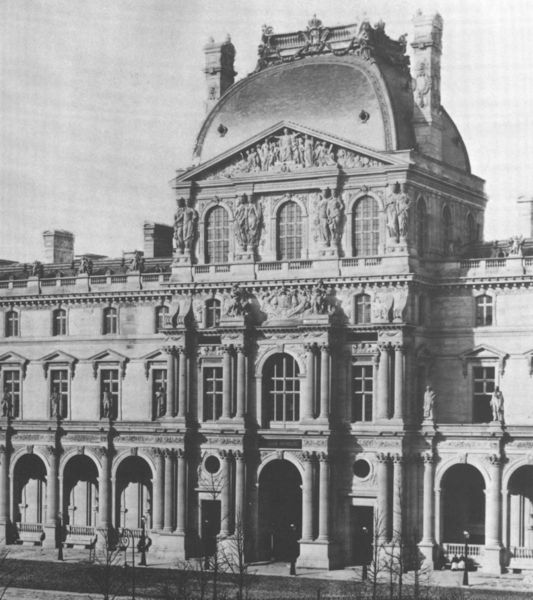
Titel: Pavillon Richlieu, Nouveau Louvre, Cour Napoléon
Standort: Paris, Louvre (EU - F - Ile-de-France)
Schlagwörter: weiß, fenster, schwarz, säule, säulen, tür, dach, gebäude, haus, alt, architektur, stein, bild, gitter, figur, schornstein, skulptur, bogen, fassade, giebel, schornsteine, figuren, rundbogen, tor, foto, fotografie, bögen, eingang, gang, rundfenster, kreise, sims, rundbögen, gabäude, museum, fotographie, bau, fot, bauwerk, tympanon, mittelrisalit, bullaugen, runde fenster, repräsentationsbau, fassadenfiguren, rogen, fensetr, goldenes dreieck, helmdach